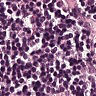
Metastatic tissue present: yes